Interaction volume radius: 5 \u00c5
Interaction volume height: 15 \u00c5
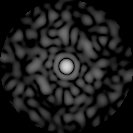
Disorder parameter: 0.8858